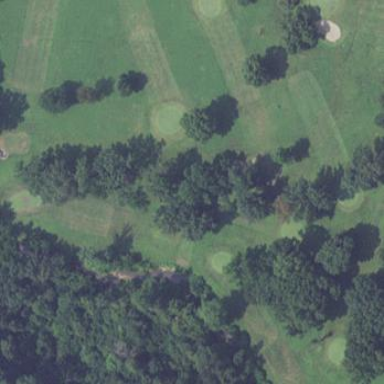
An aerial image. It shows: Golf course surrounded by greenery.